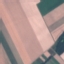
Land use / land cover class: AnnualCrop